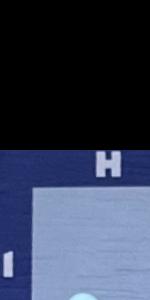
Label: Empty